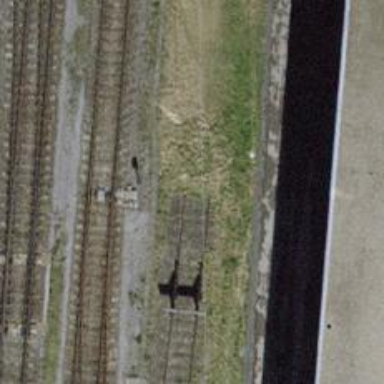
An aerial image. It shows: Railway buffer stop.